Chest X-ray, AP view. Patient: 5 years old, sex M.
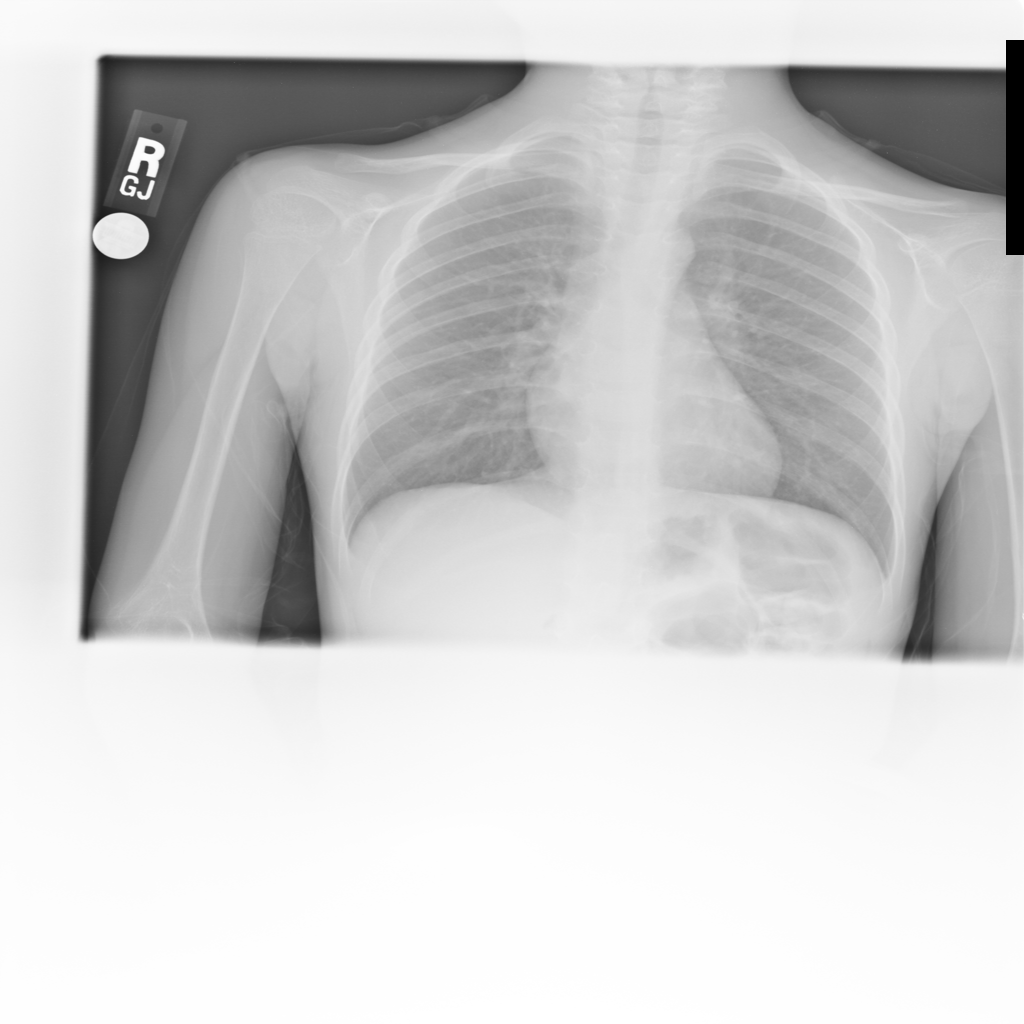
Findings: No Finding